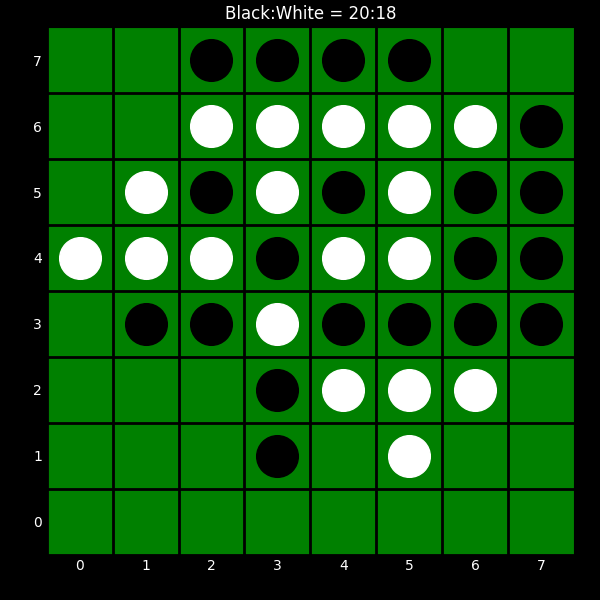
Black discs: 20
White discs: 18